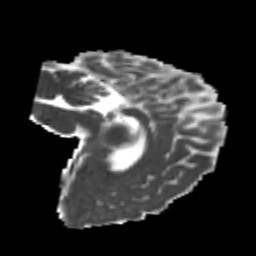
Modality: MD
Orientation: sagittal
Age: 19
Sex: female
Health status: healthy
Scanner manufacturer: philips
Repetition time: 7.389 s
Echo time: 0.08599 s